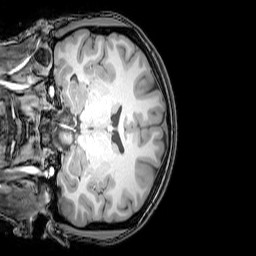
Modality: T1w
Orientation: coronal
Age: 22
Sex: female
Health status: healthy
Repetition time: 0.081 s
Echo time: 0.037 s